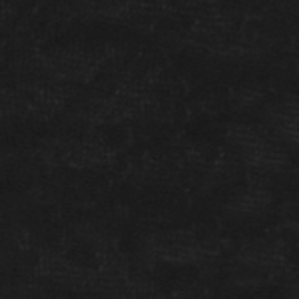
Label: frost